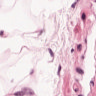
Metastatic tissue present: no